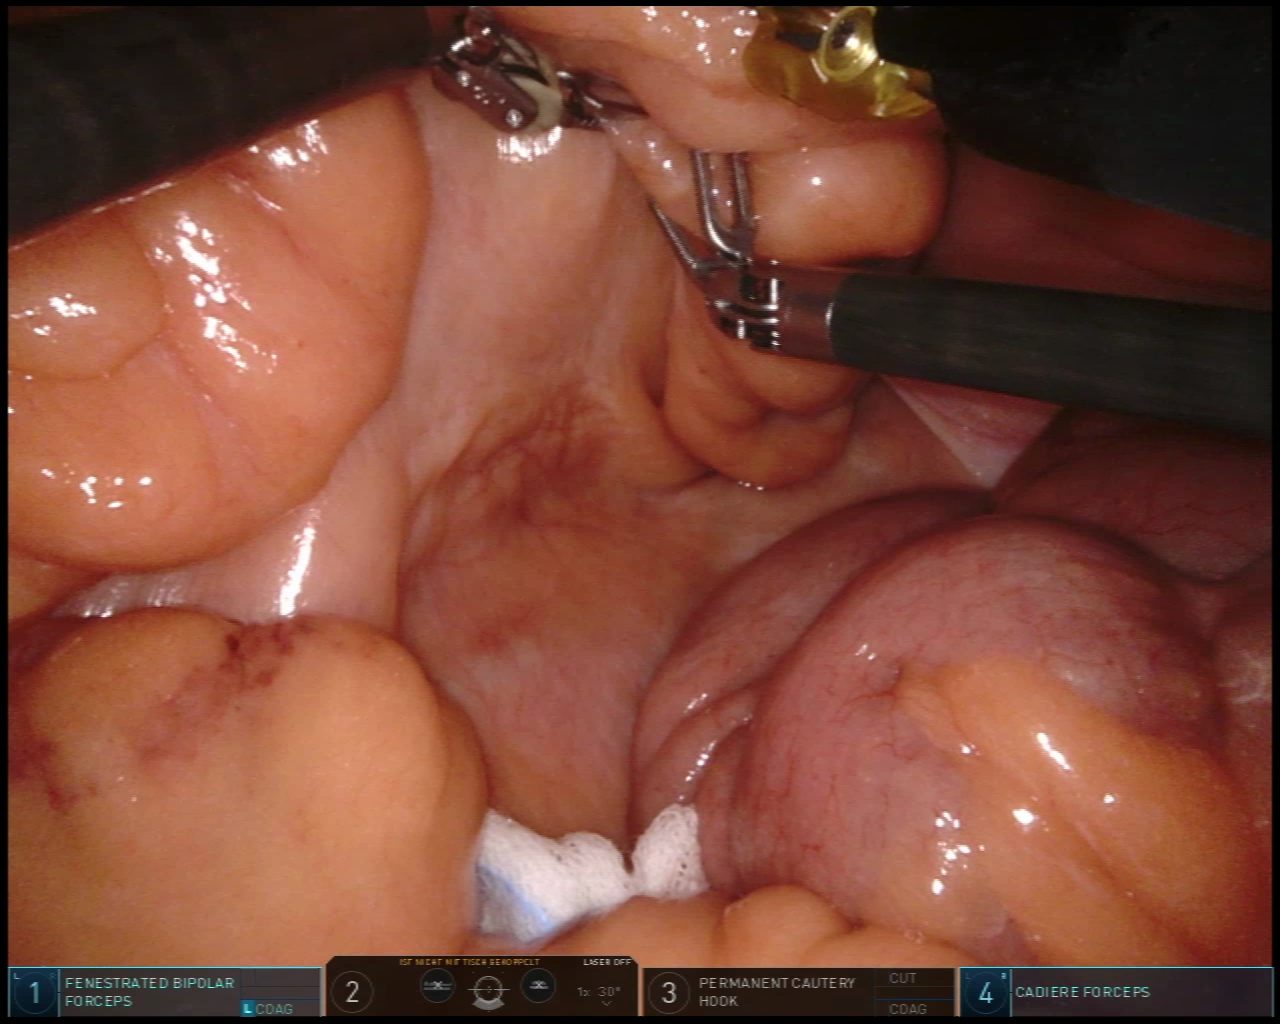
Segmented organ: small_intestine
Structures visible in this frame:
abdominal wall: yes
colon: no
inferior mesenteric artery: no
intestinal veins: no
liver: no
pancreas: no
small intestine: yes
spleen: no
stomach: no
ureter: no
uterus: no
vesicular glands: no